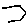
Label: hexagon